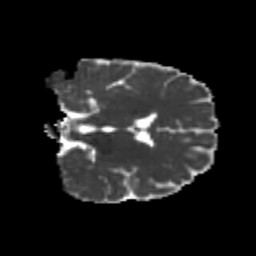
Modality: MD
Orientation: coronal
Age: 25
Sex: male
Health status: healthy
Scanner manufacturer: philips
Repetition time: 7.388 s
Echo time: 0.08599 s